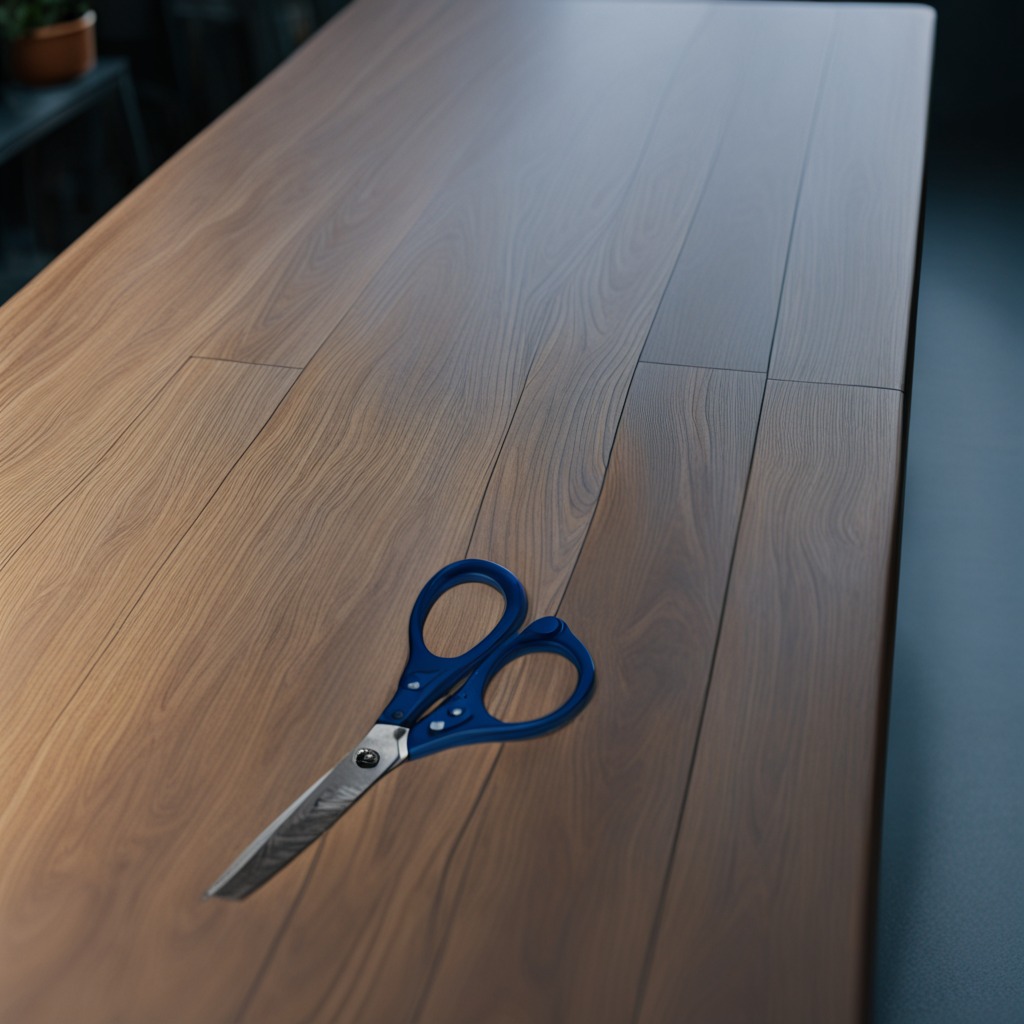
A scissor lying on the old table with faint burn marks in a small garage at twilight.